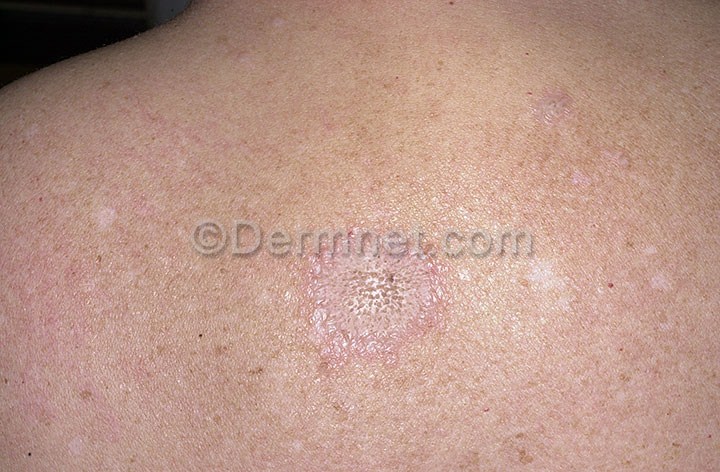
Disease: Psoriasis pictures Lichen Planus and related diseases